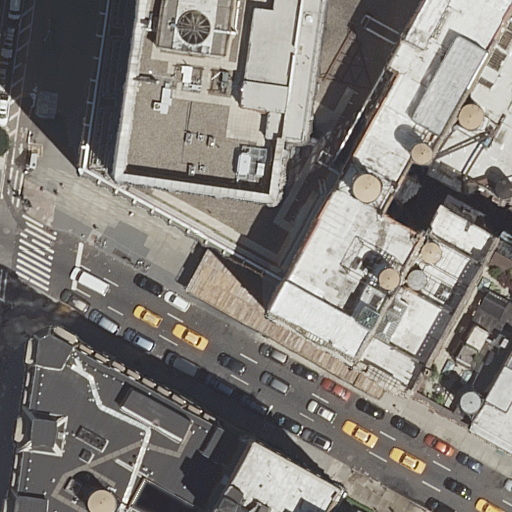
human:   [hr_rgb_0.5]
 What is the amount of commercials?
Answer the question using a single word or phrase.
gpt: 1

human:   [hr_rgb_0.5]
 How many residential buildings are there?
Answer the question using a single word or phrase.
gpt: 5

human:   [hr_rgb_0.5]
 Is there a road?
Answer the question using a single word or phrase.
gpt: yes

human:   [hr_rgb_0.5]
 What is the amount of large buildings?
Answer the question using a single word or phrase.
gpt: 3

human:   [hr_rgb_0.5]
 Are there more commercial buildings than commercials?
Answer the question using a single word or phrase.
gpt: yes

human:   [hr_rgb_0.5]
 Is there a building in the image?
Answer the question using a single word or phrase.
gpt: yes

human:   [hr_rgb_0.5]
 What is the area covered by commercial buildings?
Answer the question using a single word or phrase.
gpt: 389m2

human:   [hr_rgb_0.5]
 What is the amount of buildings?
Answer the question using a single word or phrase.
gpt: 8

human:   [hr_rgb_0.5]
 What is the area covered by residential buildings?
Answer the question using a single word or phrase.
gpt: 2141m2

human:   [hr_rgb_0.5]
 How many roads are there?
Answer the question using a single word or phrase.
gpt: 3

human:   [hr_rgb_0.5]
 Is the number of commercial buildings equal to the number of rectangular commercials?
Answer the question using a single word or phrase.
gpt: no

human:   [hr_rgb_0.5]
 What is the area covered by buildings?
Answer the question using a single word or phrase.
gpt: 3421m2

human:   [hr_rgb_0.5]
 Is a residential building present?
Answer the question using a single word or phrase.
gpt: yes

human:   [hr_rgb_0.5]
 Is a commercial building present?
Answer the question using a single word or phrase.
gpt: yes

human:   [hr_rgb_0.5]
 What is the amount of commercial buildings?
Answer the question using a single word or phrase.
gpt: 2

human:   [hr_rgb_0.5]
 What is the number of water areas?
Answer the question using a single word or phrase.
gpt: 0

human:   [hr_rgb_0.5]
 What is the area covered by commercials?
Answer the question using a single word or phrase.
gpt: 3119m2

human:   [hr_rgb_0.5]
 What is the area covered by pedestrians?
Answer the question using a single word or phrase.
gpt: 1742m2

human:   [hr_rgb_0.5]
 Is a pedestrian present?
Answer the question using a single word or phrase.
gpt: yes

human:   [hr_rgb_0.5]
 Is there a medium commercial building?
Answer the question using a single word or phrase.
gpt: yes

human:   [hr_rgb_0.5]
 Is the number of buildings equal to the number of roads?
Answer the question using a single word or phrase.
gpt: no

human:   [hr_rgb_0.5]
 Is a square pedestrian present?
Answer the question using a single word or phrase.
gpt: no

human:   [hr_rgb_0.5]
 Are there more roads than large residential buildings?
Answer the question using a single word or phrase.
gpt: yes

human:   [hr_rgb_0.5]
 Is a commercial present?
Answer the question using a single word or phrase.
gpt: yes

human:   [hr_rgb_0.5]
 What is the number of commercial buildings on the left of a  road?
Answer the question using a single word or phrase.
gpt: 0

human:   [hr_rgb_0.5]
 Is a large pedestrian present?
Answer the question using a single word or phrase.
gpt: yes

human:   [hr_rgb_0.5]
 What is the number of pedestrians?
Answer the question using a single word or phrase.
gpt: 1

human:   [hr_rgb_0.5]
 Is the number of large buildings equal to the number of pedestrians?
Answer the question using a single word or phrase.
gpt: no

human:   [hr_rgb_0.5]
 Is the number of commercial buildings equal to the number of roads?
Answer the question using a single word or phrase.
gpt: no

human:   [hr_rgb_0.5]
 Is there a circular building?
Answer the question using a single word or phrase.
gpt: no

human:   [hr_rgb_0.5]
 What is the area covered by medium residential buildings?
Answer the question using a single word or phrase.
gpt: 460m2

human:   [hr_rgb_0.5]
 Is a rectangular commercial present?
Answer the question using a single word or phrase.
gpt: yes

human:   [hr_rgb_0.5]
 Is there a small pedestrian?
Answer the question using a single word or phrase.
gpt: no

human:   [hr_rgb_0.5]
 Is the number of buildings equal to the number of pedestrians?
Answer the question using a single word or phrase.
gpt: no

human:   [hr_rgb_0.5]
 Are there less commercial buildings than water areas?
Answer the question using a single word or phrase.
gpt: no

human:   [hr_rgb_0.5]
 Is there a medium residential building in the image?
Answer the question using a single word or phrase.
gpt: yes

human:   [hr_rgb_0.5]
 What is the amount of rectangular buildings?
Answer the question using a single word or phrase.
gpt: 4

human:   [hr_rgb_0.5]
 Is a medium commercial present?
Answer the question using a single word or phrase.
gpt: no

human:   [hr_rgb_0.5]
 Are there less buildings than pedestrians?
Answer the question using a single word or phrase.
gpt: no

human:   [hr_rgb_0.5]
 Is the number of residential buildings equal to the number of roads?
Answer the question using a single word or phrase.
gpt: no

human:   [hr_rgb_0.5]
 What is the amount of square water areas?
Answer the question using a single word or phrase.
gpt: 0

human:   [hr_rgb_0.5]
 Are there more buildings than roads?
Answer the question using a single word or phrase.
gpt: yes

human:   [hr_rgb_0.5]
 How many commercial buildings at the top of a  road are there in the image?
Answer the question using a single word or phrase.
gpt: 2

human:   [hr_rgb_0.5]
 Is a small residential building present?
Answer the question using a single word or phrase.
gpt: yes

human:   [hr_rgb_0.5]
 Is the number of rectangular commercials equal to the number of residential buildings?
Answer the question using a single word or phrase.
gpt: no

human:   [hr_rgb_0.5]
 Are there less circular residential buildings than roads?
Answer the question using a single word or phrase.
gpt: yes

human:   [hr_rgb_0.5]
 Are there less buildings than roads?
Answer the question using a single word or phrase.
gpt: no

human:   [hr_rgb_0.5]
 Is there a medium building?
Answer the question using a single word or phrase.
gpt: yes

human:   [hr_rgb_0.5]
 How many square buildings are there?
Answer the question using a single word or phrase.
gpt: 0

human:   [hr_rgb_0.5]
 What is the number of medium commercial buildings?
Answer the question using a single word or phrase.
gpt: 1

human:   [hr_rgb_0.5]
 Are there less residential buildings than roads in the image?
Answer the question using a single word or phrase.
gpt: no

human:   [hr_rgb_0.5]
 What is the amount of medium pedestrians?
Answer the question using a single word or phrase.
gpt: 0

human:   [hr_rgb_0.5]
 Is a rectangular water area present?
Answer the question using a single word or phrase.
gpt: no

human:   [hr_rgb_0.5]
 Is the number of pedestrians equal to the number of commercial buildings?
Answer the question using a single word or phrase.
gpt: no

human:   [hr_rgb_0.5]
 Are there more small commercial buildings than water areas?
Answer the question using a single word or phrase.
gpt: yes

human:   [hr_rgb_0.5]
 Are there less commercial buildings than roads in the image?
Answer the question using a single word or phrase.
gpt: yes

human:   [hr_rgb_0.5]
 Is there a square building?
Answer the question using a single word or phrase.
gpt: no

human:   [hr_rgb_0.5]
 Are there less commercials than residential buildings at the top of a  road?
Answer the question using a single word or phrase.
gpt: yes

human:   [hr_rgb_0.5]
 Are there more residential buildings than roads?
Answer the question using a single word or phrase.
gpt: yes

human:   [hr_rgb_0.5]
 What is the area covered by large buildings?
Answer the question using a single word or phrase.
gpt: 2475m2

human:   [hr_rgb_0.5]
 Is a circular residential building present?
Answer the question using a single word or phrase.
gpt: no

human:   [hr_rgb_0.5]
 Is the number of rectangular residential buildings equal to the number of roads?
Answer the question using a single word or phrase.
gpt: yes

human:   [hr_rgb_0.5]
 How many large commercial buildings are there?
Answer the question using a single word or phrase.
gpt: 0

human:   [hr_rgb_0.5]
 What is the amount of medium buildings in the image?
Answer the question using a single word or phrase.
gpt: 2